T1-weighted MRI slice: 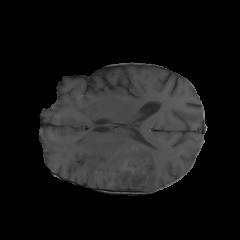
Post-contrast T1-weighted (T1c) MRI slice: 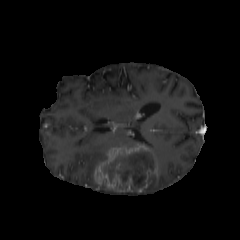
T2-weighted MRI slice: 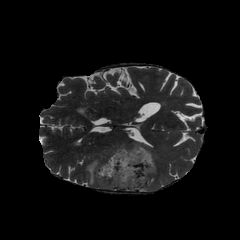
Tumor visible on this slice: yes